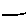
Label: line